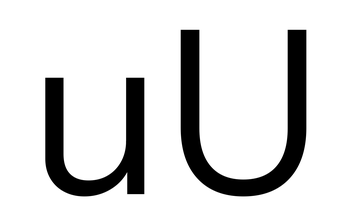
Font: InstrumentSans_Regular